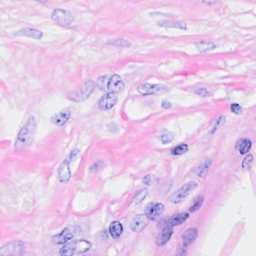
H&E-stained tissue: Breast